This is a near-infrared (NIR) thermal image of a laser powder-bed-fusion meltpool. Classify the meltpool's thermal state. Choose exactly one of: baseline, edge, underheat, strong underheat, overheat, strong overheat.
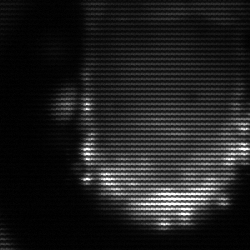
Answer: baseline